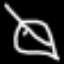
Label: leaf